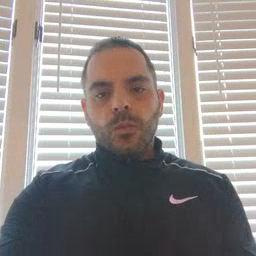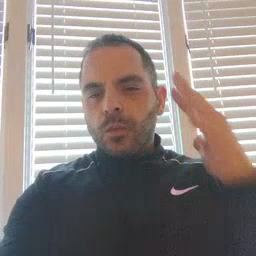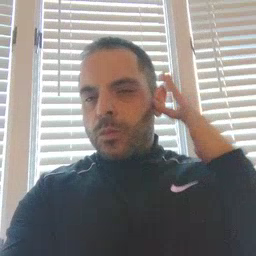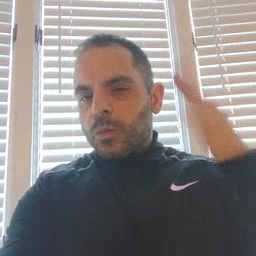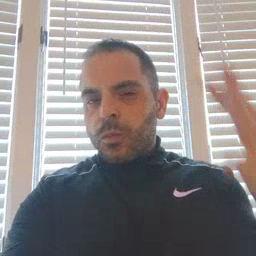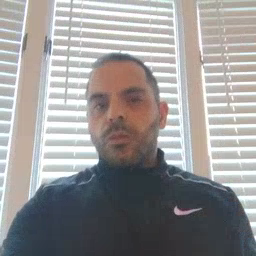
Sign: noisy